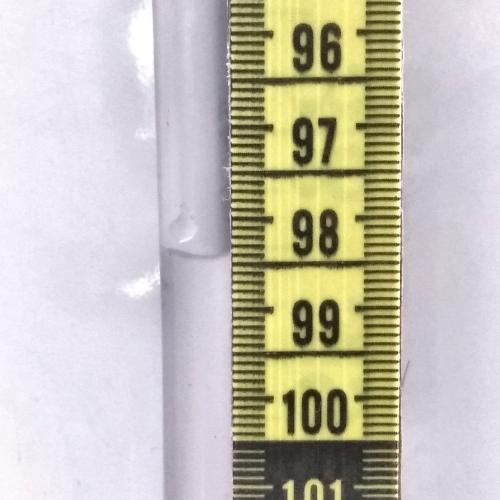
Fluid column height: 98.4 cm